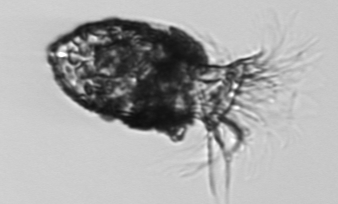
Label: Stenosemella_pacifica